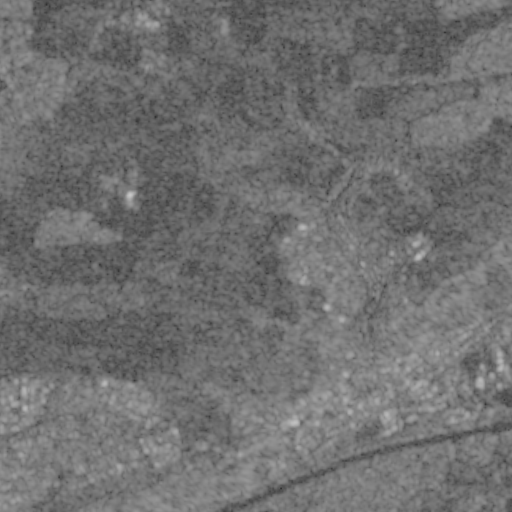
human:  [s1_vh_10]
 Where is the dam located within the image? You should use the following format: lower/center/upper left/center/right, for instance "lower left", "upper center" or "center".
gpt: The dam is located in the center of the image.
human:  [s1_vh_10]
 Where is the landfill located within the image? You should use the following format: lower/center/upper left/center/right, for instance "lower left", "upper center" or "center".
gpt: The landfill is located in the lower center of the image.
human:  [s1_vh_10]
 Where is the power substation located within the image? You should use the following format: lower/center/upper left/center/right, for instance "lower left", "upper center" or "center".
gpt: The power substation is located in the upper left of the image.
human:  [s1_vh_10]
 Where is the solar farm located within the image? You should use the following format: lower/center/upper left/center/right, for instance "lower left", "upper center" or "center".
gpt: The solar farm is located in the lower right of the image.
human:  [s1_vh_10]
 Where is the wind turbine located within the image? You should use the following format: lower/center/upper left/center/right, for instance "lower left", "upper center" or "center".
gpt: The wind turbine is located in the upper center of the image.
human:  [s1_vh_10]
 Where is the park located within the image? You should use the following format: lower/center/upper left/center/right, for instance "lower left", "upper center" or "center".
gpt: There is no park in the image.

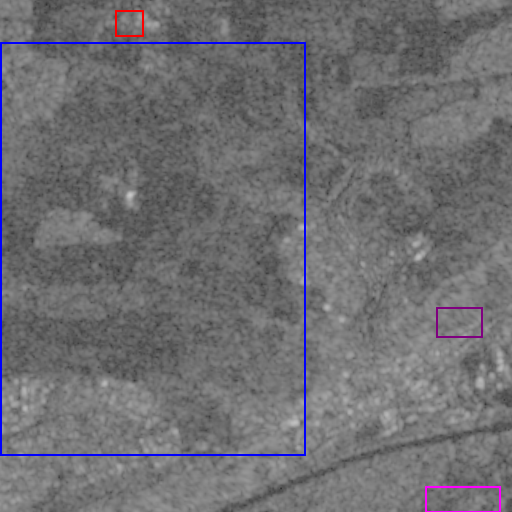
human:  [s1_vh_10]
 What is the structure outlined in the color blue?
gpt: The structure outlined in blue is a crop field.
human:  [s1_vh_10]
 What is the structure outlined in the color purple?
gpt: The structure outlined in purple is a park.
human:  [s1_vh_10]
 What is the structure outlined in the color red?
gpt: The structure outlined in red is a parking lot.
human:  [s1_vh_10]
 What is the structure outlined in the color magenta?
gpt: The structure outlined in magenta is a solar farm.
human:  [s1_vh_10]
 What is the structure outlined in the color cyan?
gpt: There is no cyan outline.